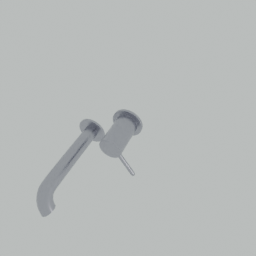
Label: appliances